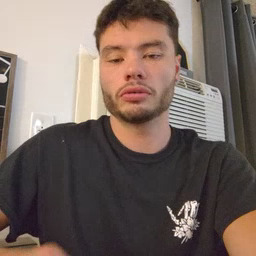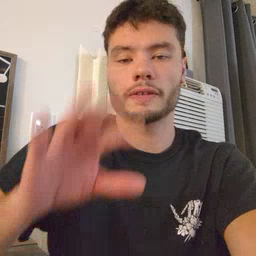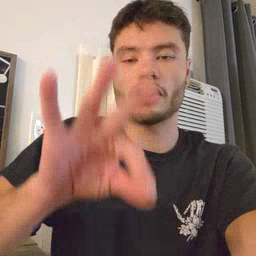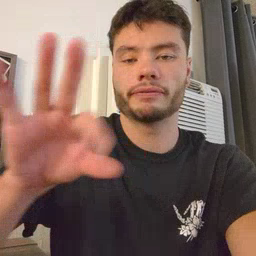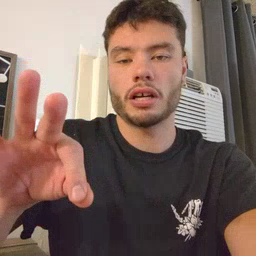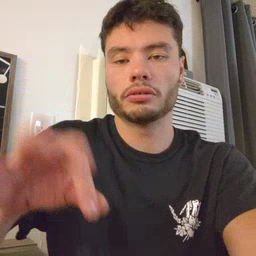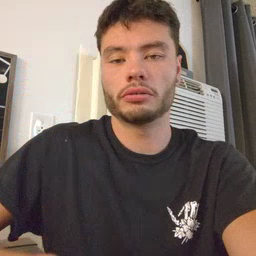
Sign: frenchfries